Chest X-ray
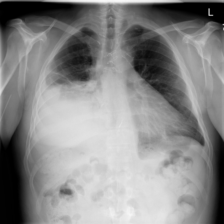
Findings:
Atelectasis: positive
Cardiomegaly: negative
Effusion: positive
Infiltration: negative
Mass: positive
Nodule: negative
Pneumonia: negative
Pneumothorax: negative
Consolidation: negative
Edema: negative
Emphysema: negative
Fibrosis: negative
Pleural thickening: positive
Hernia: negative